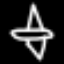
Label: airplane